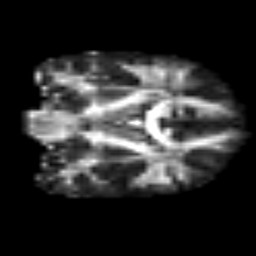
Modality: FA
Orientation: coronal
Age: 39
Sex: female
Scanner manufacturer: siemens
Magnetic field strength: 3 T
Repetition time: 3.2 s
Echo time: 0.081 s